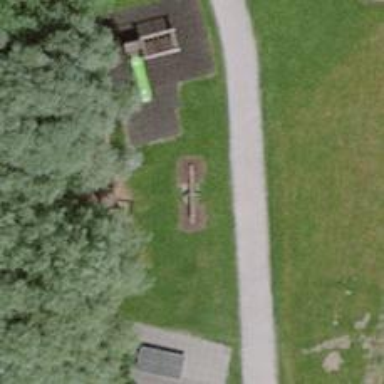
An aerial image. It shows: Seesaw in the playground.